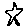
Label: star